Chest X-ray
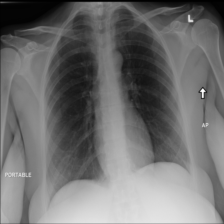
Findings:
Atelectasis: negative
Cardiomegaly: negative
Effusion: negative
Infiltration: negative
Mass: negative
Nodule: negative
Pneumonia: negative
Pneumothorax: negative
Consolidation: negative
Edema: negative
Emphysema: negative
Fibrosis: negative
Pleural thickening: negative
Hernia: negative